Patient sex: M
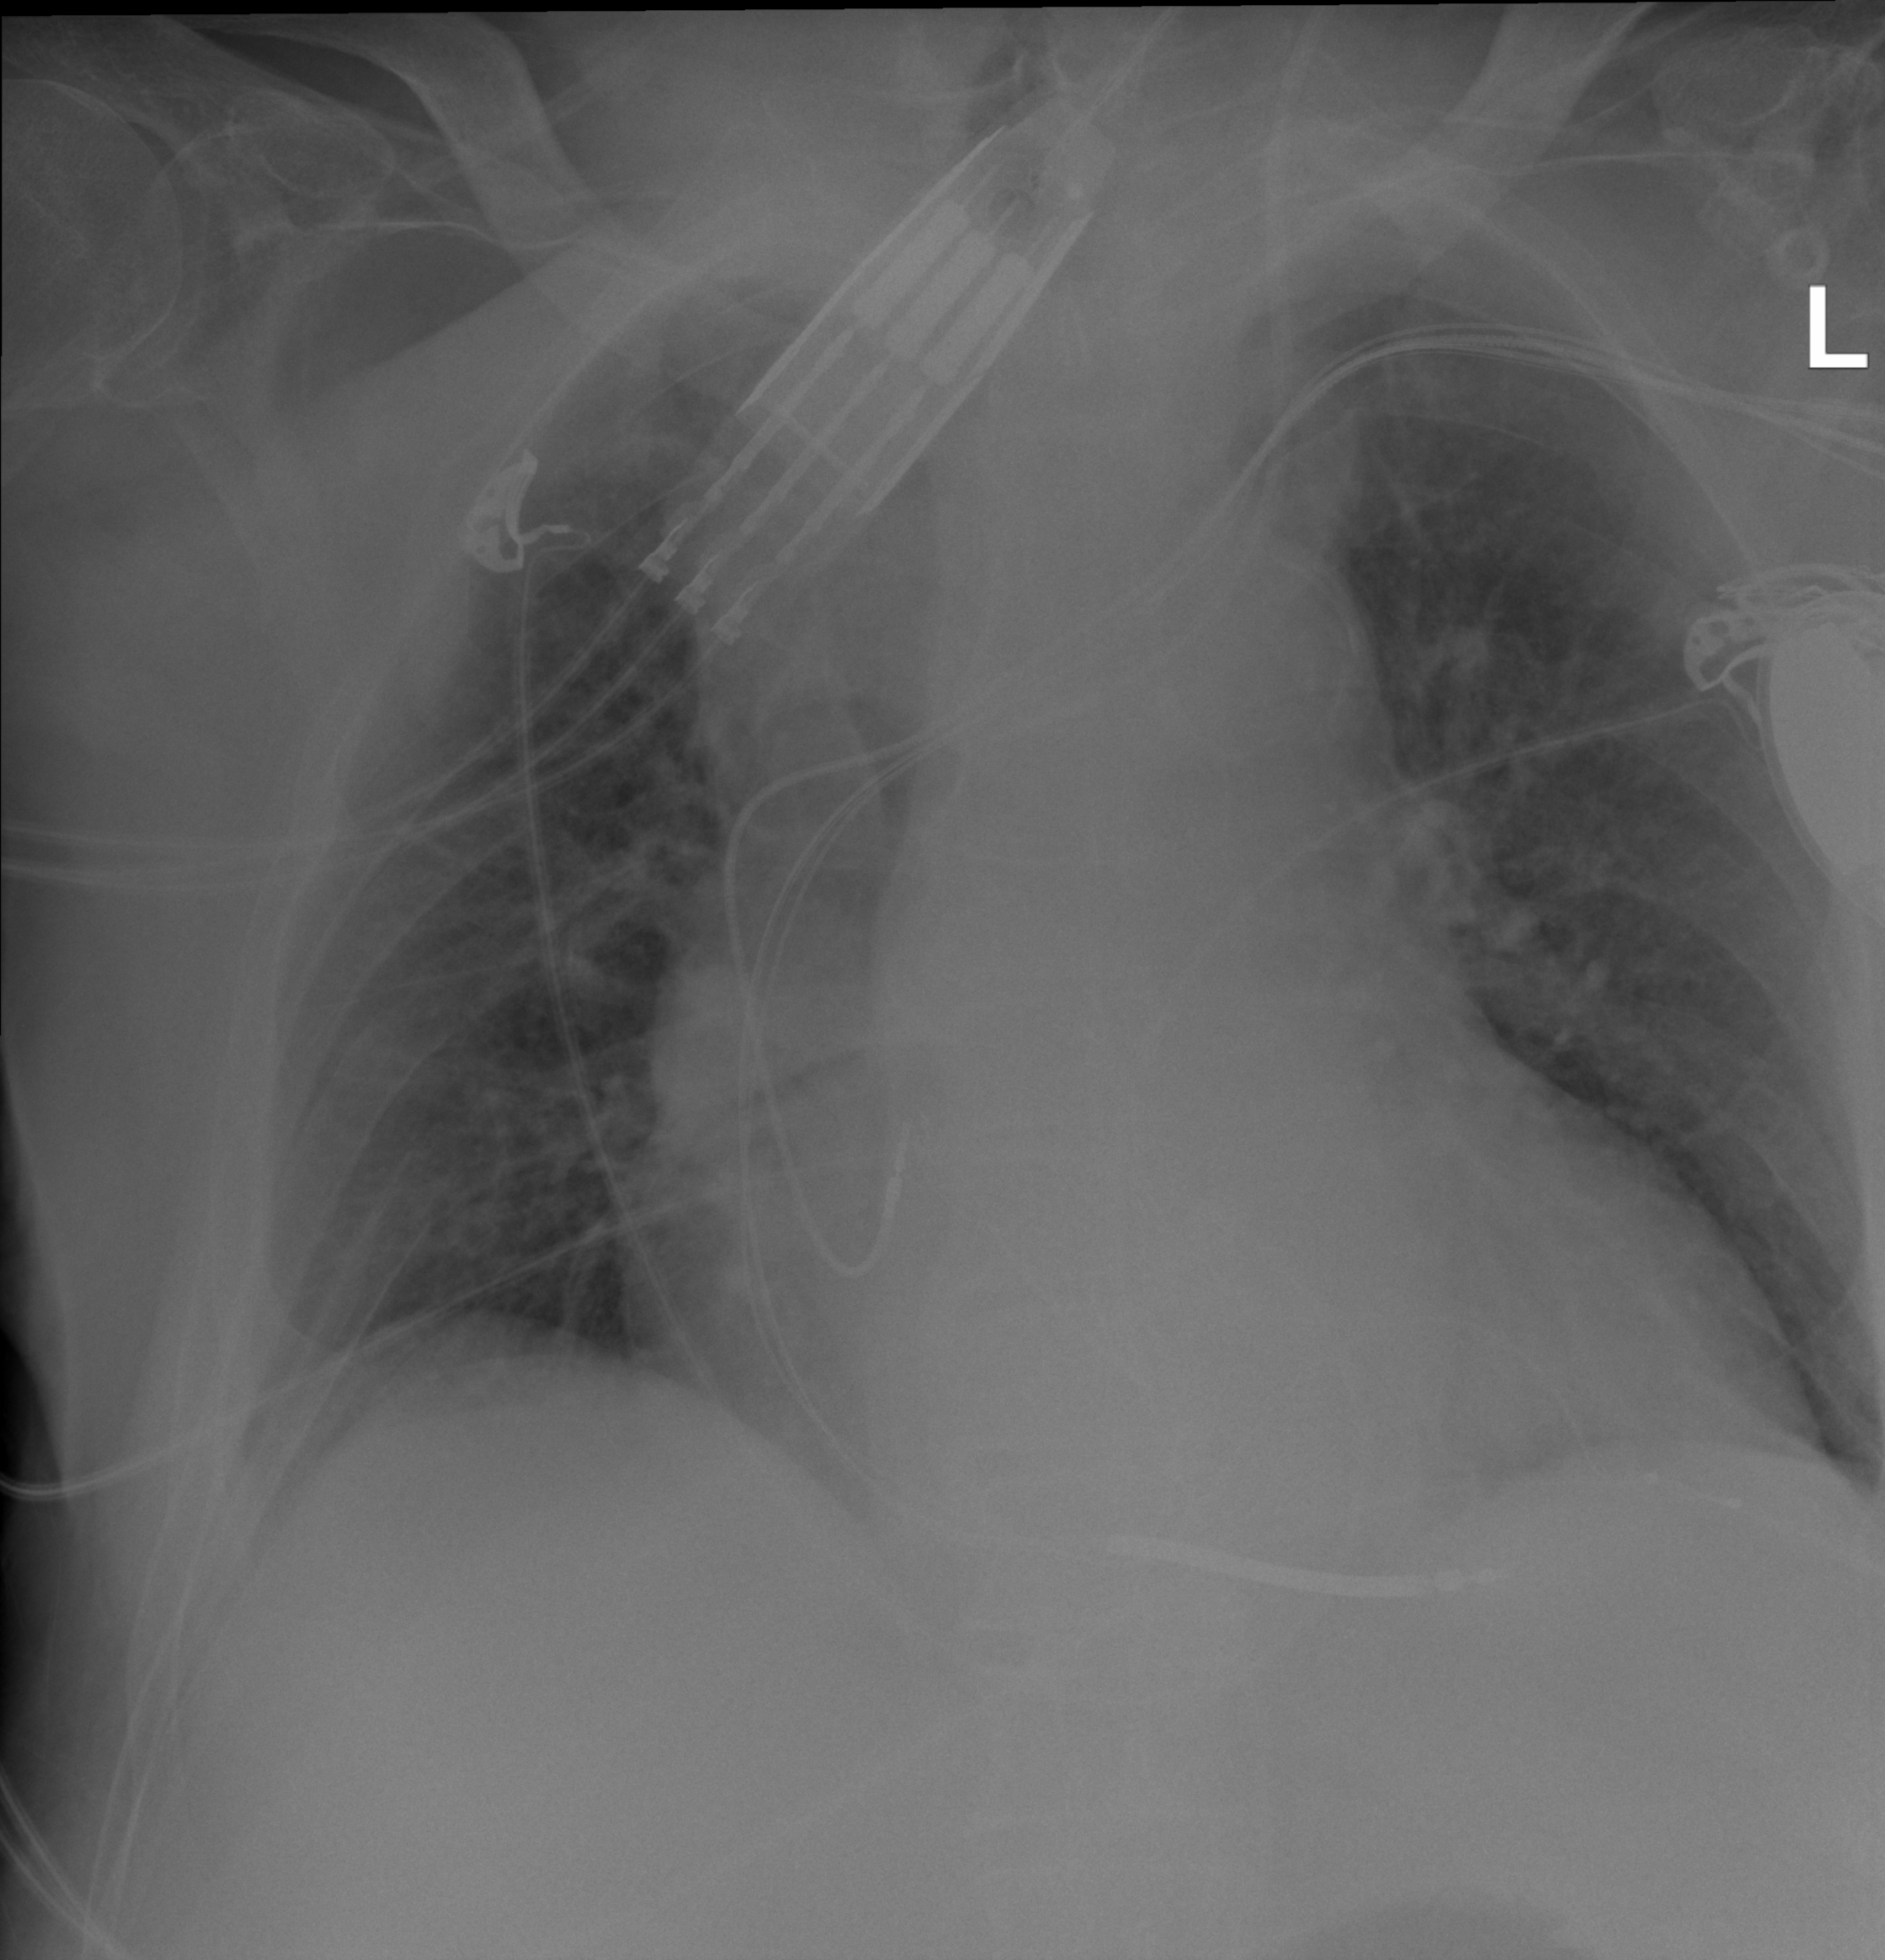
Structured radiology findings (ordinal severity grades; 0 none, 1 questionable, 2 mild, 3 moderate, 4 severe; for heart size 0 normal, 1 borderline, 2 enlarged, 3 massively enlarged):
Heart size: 2
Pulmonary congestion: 2
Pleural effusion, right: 2
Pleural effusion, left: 2
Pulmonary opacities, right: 0
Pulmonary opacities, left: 0
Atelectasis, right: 2
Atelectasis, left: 2